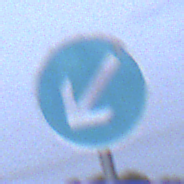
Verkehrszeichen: VorgeschriebeneVorbeifahrtLinks
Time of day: SunriseSunset
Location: Outdoor (Suburban)
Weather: PartlyCloudy
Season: NotSpecified
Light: Natural